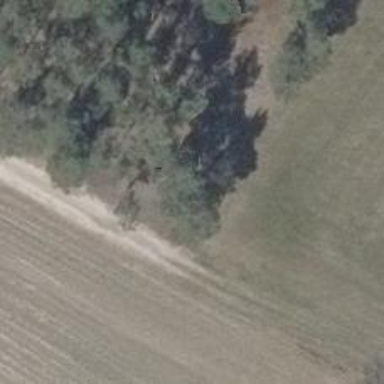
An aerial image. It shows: Hunting stand.